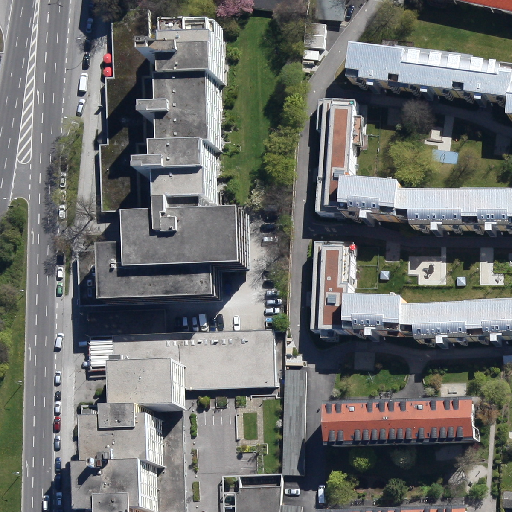
Referring expression: paved road along with tree